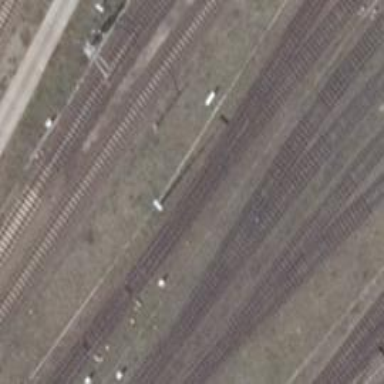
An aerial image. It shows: Rail yard with electrified contact lines for the trains.